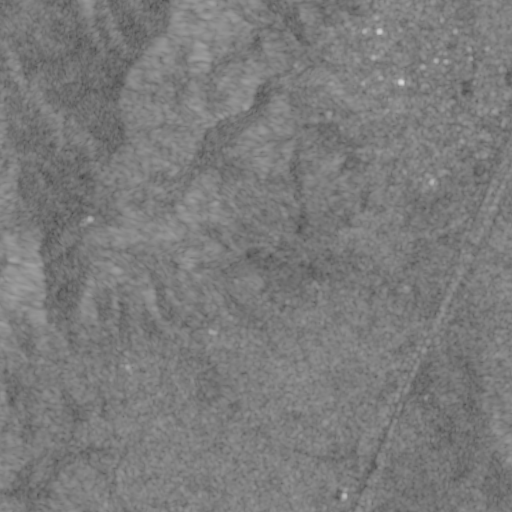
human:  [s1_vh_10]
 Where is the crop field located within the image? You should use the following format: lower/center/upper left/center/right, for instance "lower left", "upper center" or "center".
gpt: The crop field is located in the lower right of the image.
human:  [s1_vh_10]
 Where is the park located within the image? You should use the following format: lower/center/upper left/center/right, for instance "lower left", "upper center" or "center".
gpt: The park is located in the upper right of the image.
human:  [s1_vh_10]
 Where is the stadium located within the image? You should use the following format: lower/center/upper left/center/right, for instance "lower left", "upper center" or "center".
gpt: The stadium is located in the upper right of the image.
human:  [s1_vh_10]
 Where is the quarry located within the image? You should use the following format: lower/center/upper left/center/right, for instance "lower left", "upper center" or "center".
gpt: There is no quarry in the image.

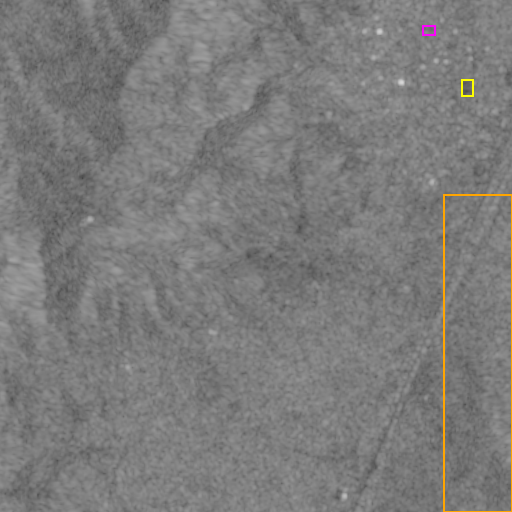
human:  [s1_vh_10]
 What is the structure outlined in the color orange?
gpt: The structure outlined in orange is a crop field.
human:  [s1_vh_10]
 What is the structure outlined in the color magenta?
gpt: The structure outlined in magenta is a park.
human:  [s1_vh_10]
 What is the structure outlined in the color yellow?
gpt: The structure outlined in yellow is a stadium.
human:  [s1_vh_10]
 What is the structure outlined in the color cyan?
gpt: There is no cyan outline.